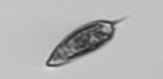
Label: Prorocentrum_triestinum